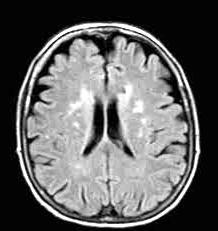
Label: notumor